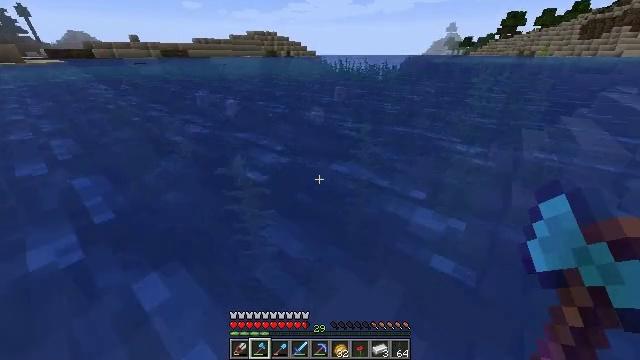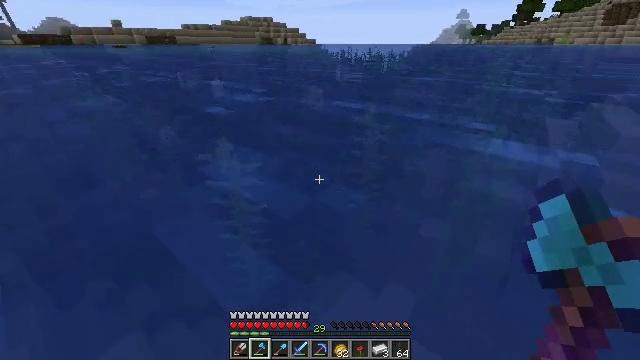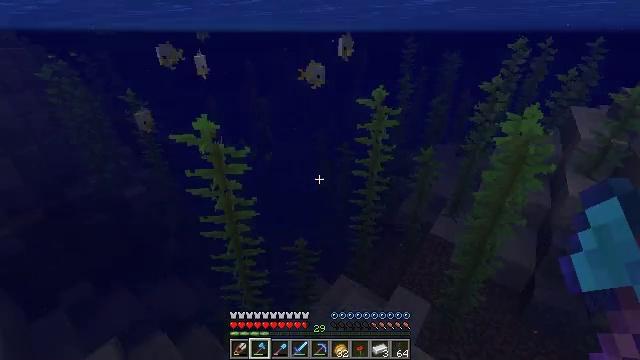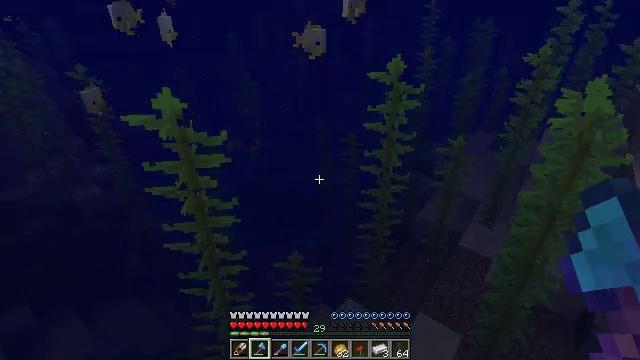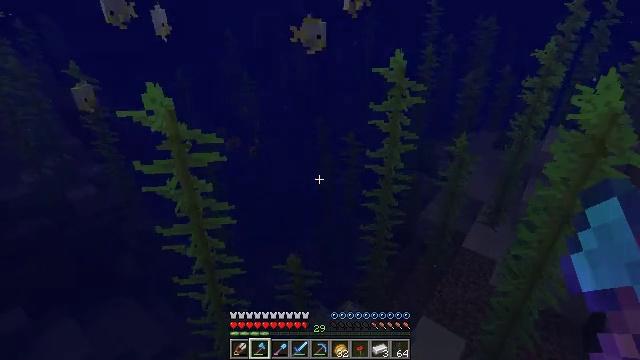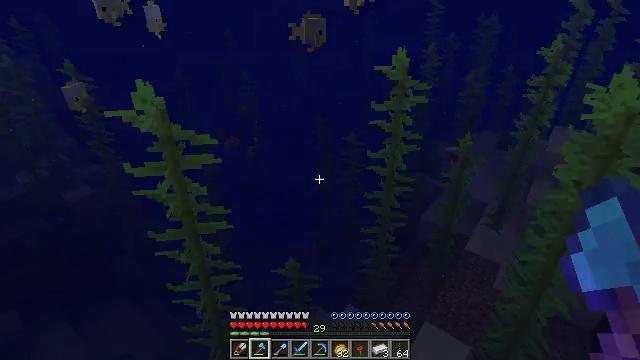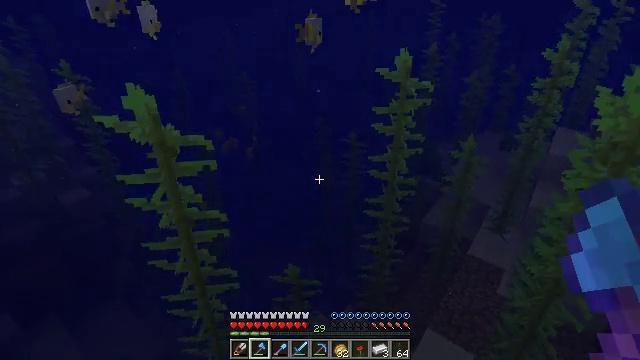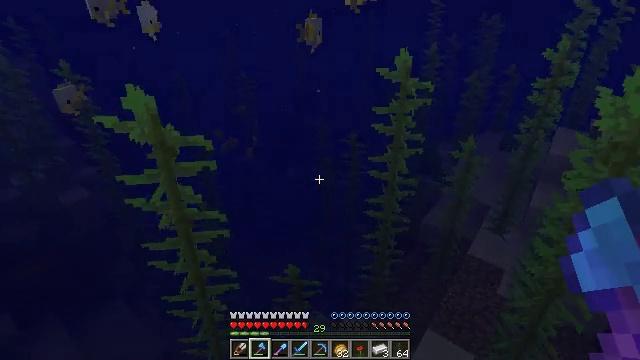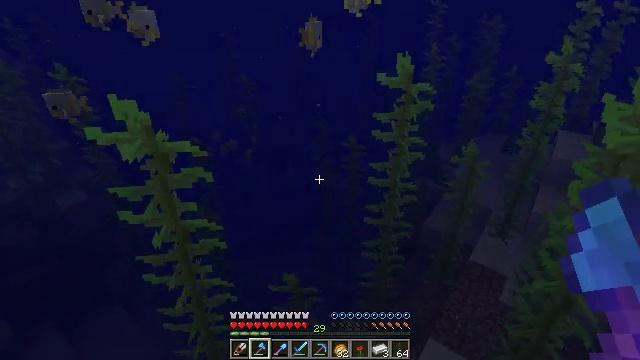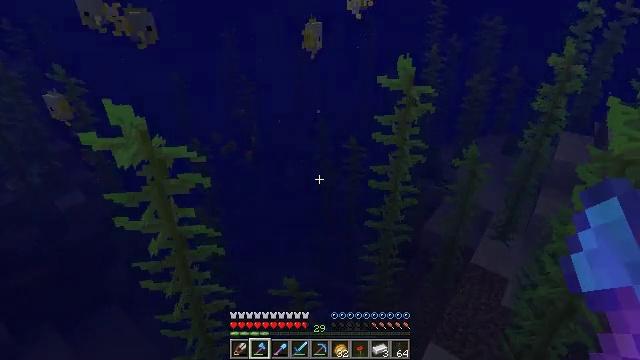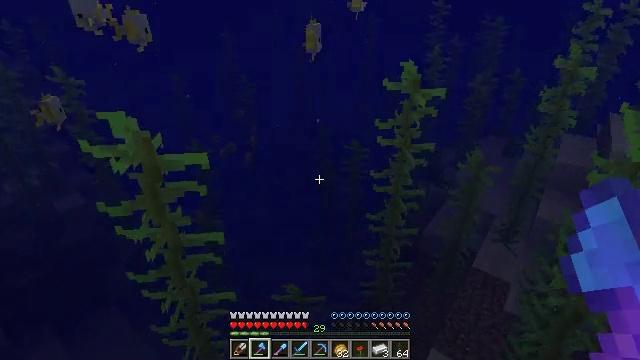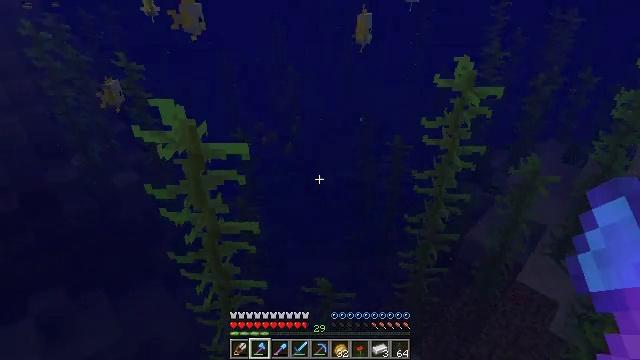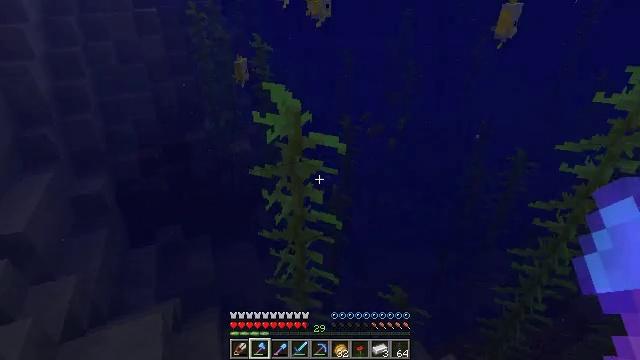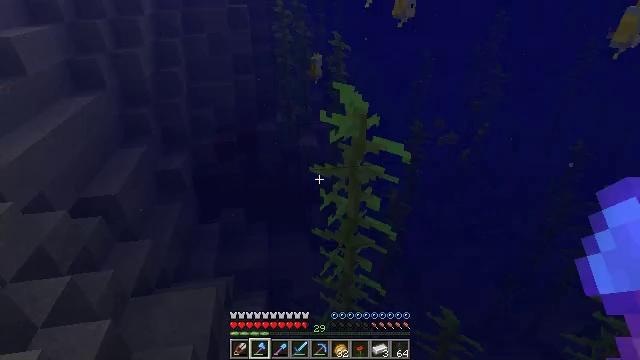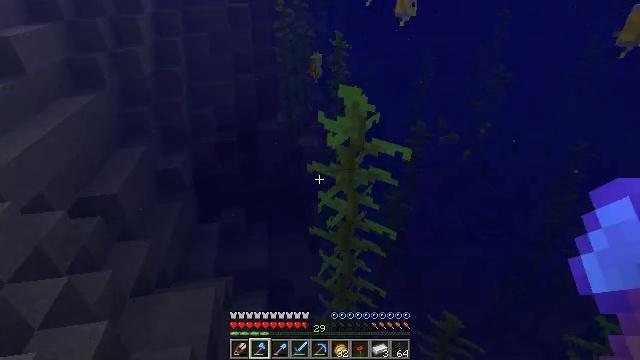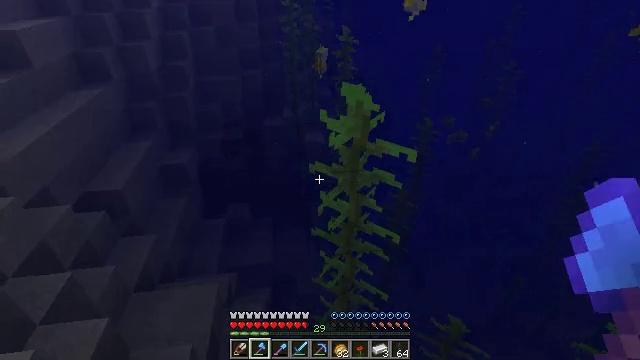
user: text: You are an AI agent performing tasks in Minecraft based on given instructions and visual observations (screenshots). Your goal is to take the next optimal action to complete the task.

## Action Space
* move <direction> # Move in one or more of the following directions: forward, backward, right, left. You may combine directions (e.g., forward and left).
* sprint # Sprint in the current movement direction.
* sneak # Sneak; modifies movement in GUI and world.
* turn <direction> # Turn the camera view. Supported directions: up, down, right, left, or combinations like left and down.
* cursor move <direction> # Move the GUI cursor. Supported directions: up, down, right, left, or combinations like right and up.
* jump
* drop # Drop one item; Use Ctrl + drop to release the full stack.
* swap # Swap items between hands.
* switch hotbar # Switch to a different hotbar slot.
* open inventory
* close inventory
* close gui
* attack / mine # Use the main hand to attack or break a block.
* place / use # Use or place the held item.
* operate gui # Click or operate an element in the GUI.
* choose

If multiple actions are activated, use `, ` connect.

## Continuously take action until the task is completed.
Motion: motion action
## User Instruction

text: Harvest kelp plant in the water.
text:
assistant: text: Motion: move forward, jump
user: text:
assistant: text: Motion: move forward, jump
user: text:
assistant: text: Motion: move forward, jump
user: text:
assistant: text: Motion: move forward, jump
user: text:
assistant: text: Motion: move forward, jump
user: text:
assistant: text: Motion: move forward, jump
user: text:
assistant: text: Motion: move forward, jump
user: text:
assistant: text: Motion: move forward
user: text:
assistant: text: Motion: move forward
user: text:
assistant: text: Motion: move forward
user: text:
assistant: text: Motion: move forward, turn left and down
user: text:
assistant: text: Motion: move forward, turn left and down
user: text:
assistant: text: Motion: move forward, turn left
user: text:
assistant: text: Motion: move forward
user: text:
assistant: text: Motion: move forward, turn left
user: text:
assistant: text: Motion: move forward, turn left and down
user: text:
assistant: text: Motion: turn down, attack / mine
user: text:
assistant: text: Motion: turn right and down, attack / mine
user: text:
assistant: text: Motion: turn right and down, attack / mine
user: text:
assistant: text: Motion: turn right, attack / mine
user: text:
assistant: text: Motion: attack / mine
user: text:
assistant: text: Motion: no_op